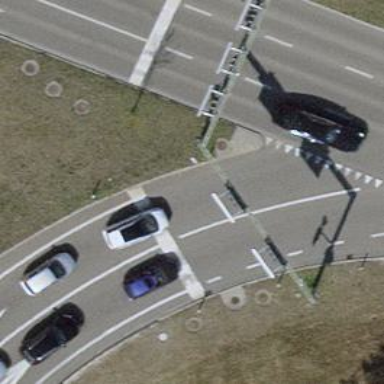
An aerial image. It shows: Road with traffic signals.